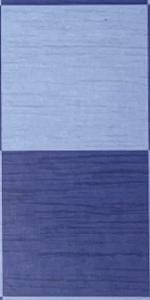
Label: Empty